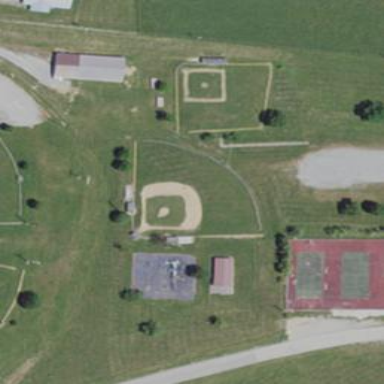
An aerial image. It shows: Baseball pitch for leisure land.